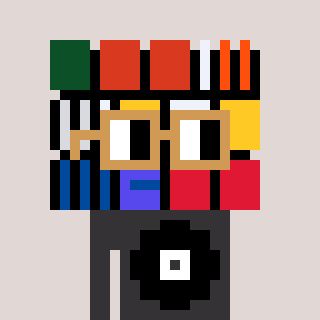
a pixel art character with square brown glasses, a abstract-shaped head and a grayscale-colored body on a warm background